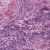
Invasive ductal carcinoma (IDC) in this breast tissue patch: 1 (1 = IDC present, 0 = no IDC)